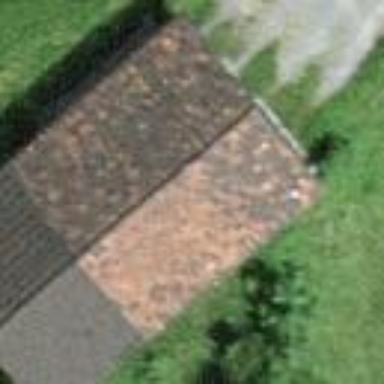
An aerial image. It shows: Shed.